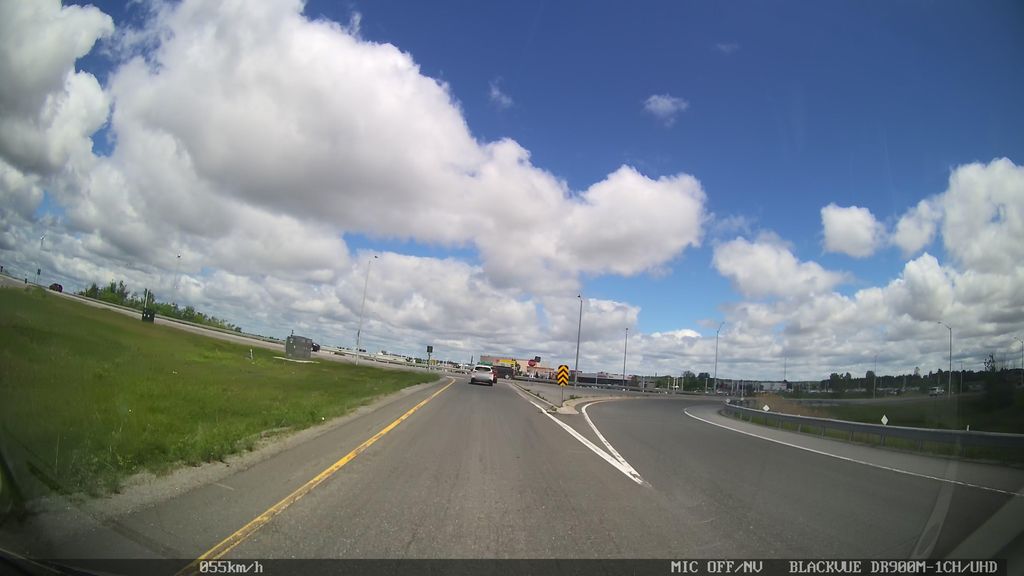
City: ottawa-gatineau